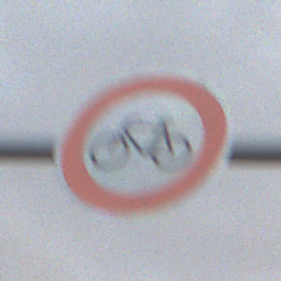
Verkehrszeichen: VerbotRadverkehr
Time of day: Night
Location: Outdoor (Nature)
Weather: Overcast
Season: NotSpecified
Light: Artificial